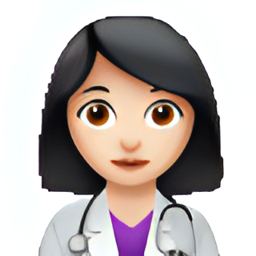
Name: female health worker type 1 2
Emoji: 👩🏻‍⚕️
Group: People & Body
Sub-group: person-role